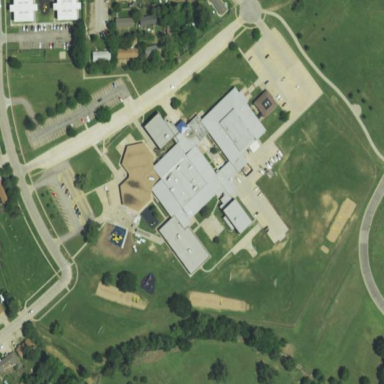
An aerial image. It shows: School.